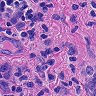
Metastatic tissue present: no